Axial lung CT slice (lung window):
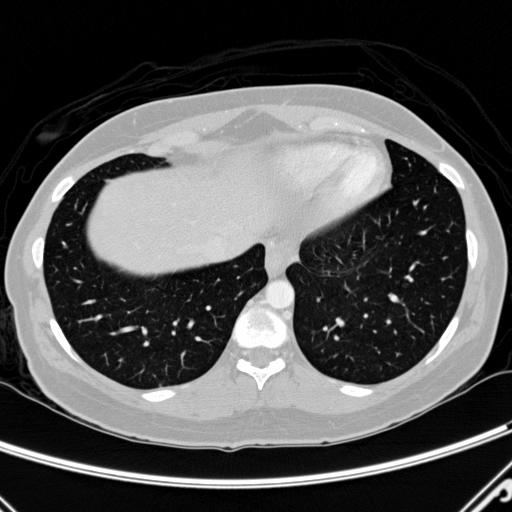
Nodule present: yes
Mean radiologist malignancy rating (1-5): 3